Question: What section?
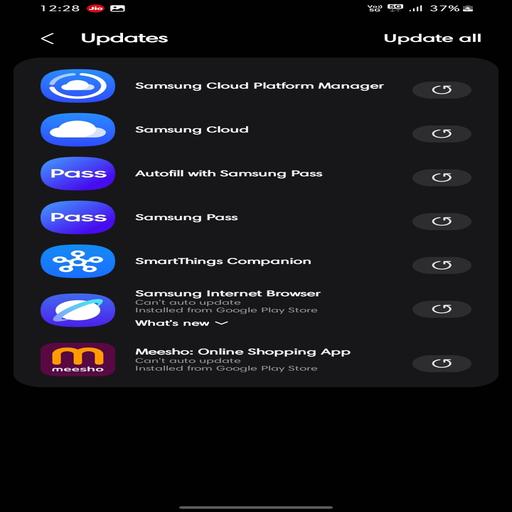
Answer: App updates